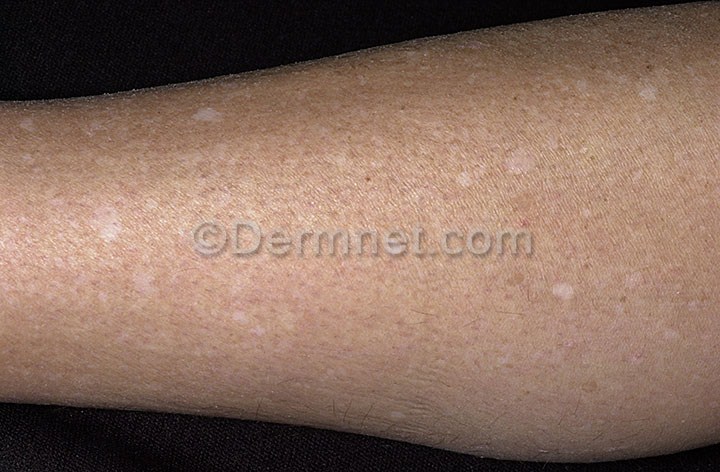
Disease: Light Diseases and Disorders of Pigmentation